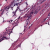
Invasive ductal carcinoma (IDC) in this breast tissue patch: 1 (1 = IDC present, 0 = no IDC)